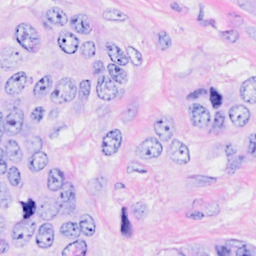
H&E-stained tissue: Breast